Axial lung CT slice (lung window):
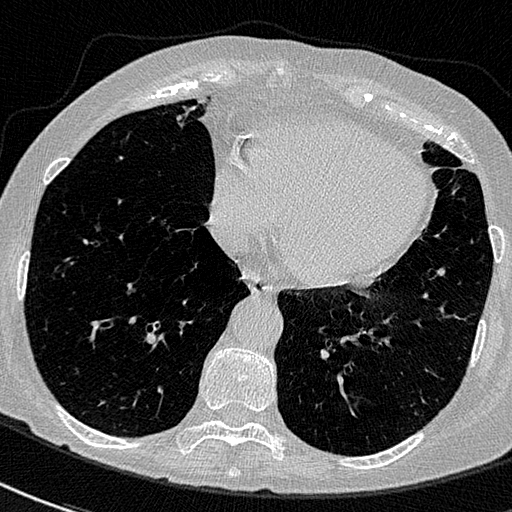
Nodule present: no